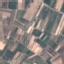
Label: PermanentCrop